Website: bh-photo
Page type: account-selection
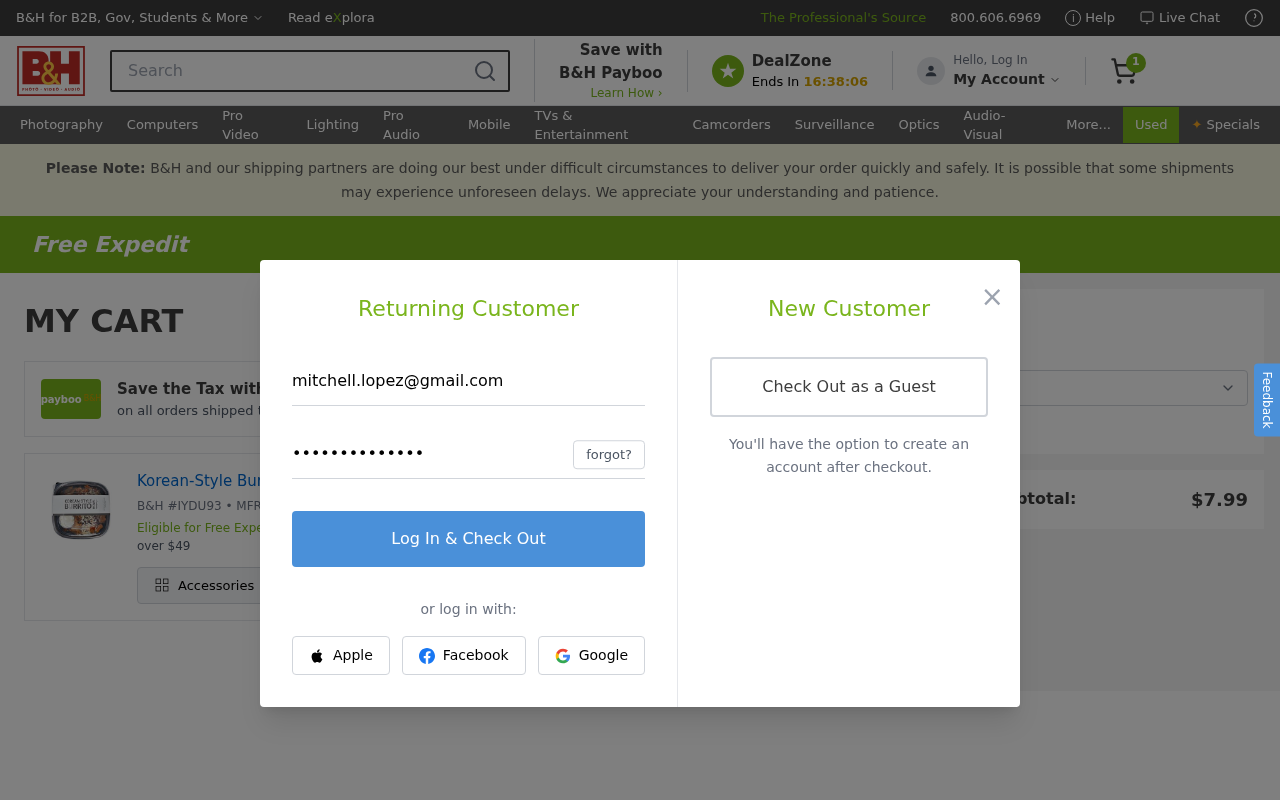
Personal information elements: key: PII_EMAIL
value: mitchell.lopez@gmail.com
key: PII_POSTCODE
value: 89712
Product elements: key: PRODUCT1_NAME
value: Korean-Style Burrito Bowl with Pork
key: PRODUCT1_QUANTITY
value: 1
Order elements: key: ORDER_NUM_ITEMS
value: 1
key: ORDER_SUBTOTAL
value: $7.99
Search elements: key: HEADER_SEARCH
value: Search
Other elements: key: BH_ITEM_NUMBER
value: IYDU93
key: MFR_NUMBER
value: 80988Y